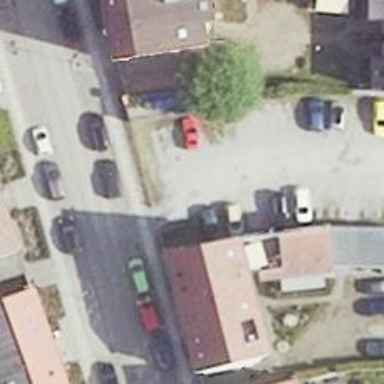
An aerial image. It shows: Parking aisle designated as service road.